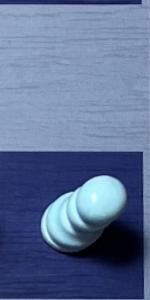
Label: Pawn_White